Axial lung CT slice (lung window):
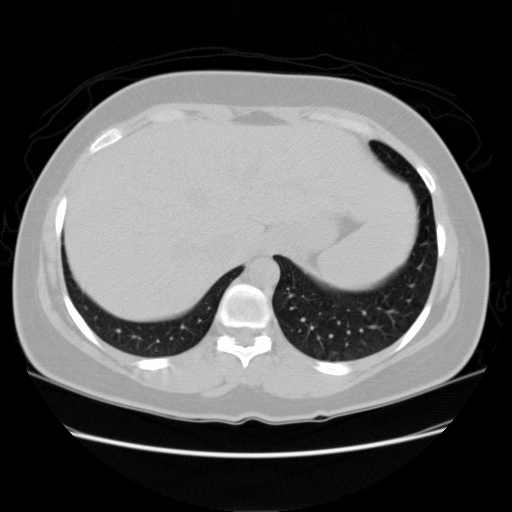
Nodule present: no